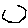
Label: hexagon